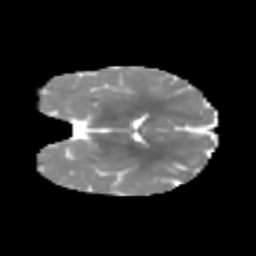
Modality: MD
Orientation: coronal
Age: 6
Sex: female
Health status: healthy